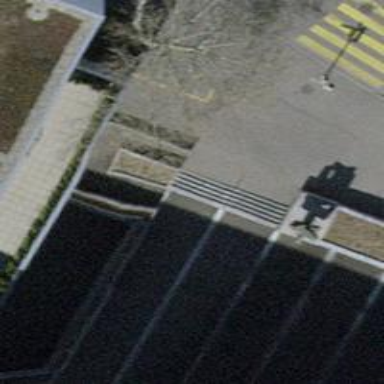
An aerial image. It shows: Asphalt steps along the road.